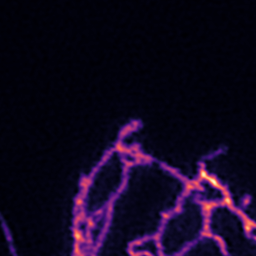
Label: Super-resolution ER image